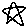
Label: star